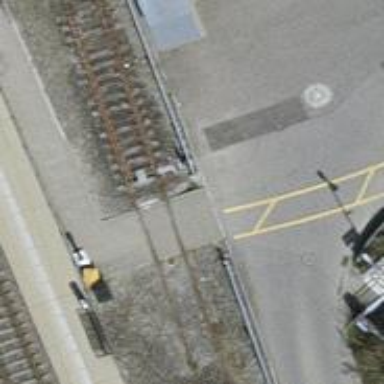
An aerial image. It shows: Railway switch.